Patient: sex M, age 46
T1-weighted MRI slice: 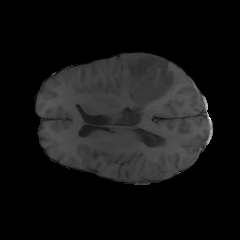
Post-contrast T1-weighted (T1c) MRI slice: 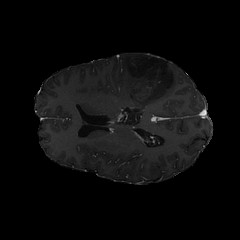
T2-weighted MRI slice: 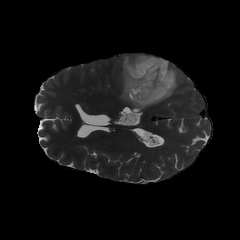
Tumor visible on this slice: yes
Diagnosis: Astrocytoma, IDH-mutant
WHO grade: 3